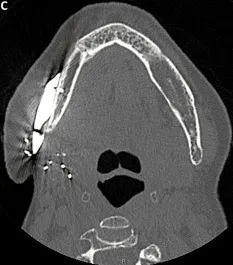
One-year post-surgery CT scan. . Axial CT bone window illustrating robust osseointegration of the fibula-free flap.
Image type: radiology (ct)